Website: apple
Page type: customer-info-address
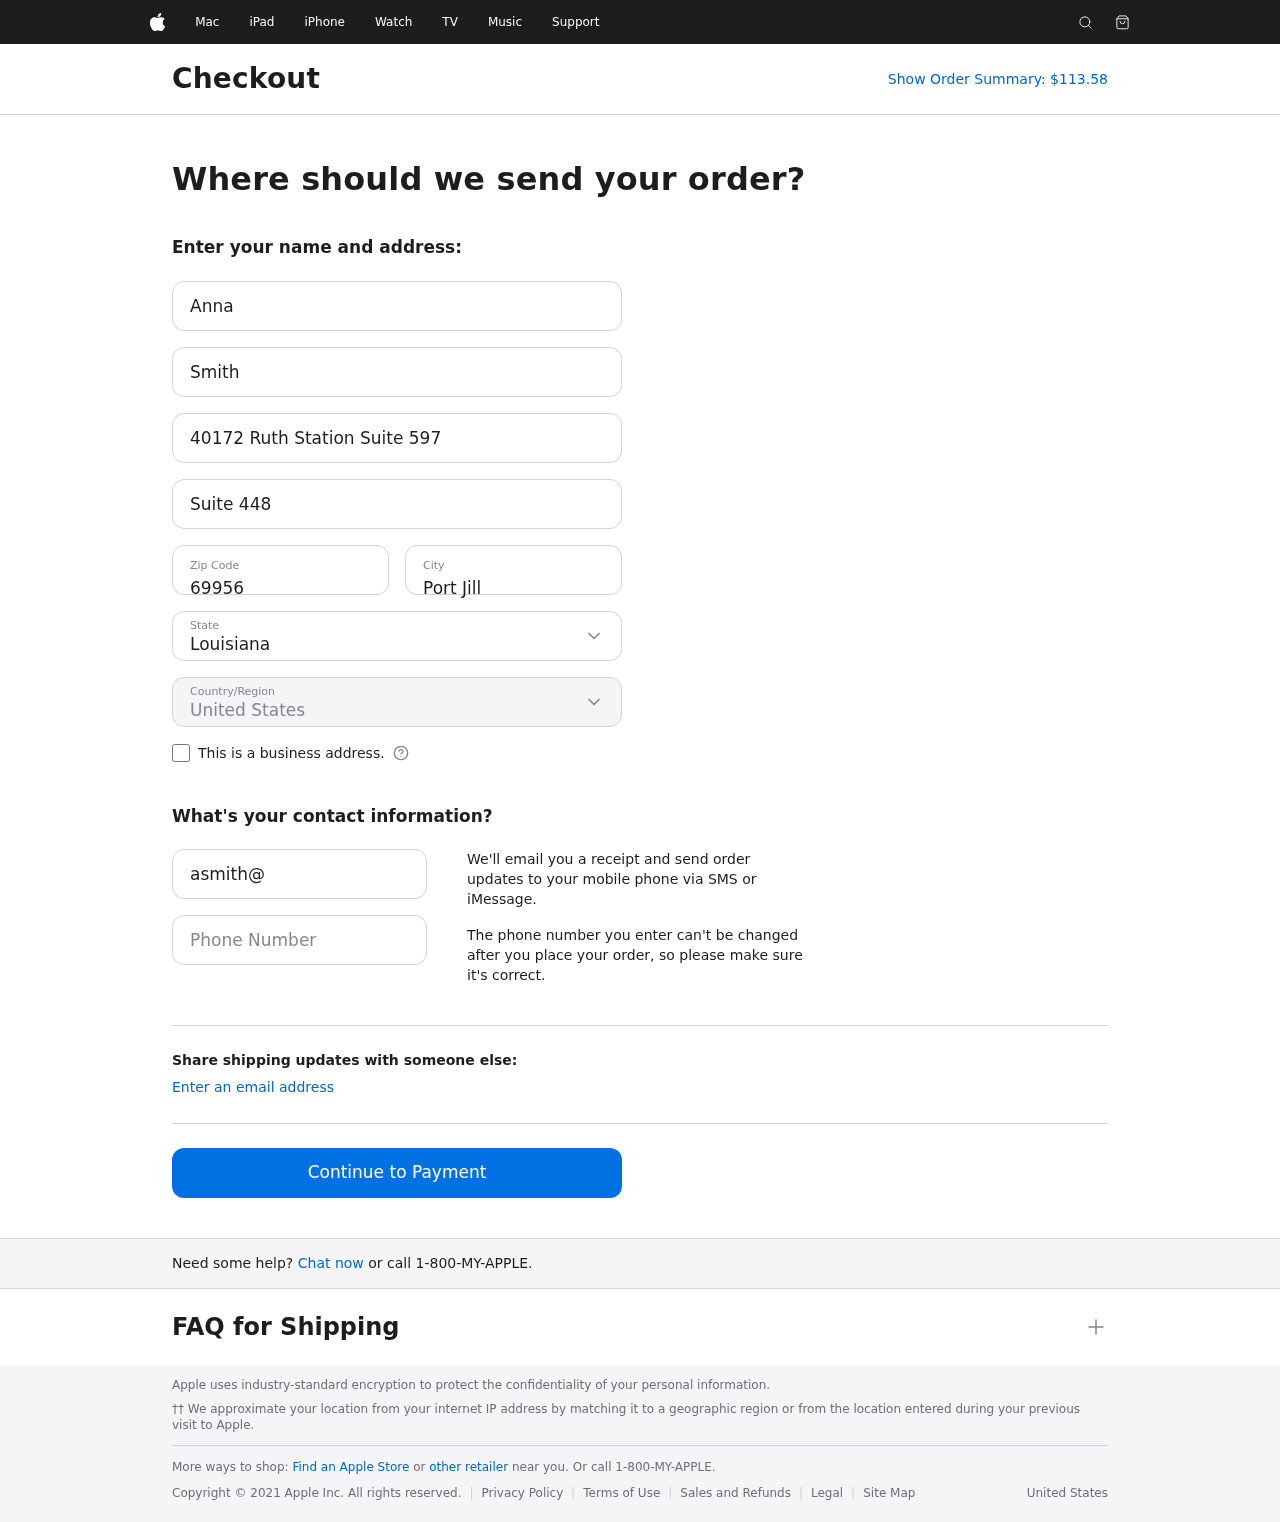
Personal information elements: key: PII_CITY
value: Port Jill
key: PII_COUNTRY
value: United States
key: PII_EMAIL
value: asmith@hotmail.com
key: PII_FIRSTNAME
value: Anna
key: PII_LASTNAME
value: Smith
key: PII_PHONE
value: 6136979818
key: PII_POSTCODE
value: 69956
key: PII_STATE
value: Louisiana
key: PII_STREET
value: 40172 Ruth Station Suite 597
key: PII_STREET2
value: Suite 448
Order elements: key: ORDER_TOTAL
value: Show Order Summary: $113.58